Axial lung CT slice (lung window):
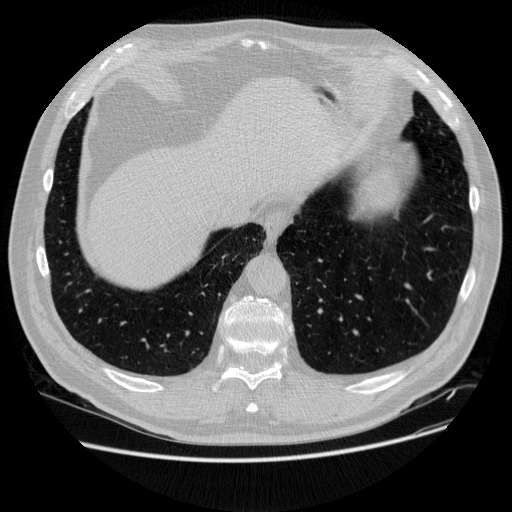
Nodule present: no